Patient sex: M
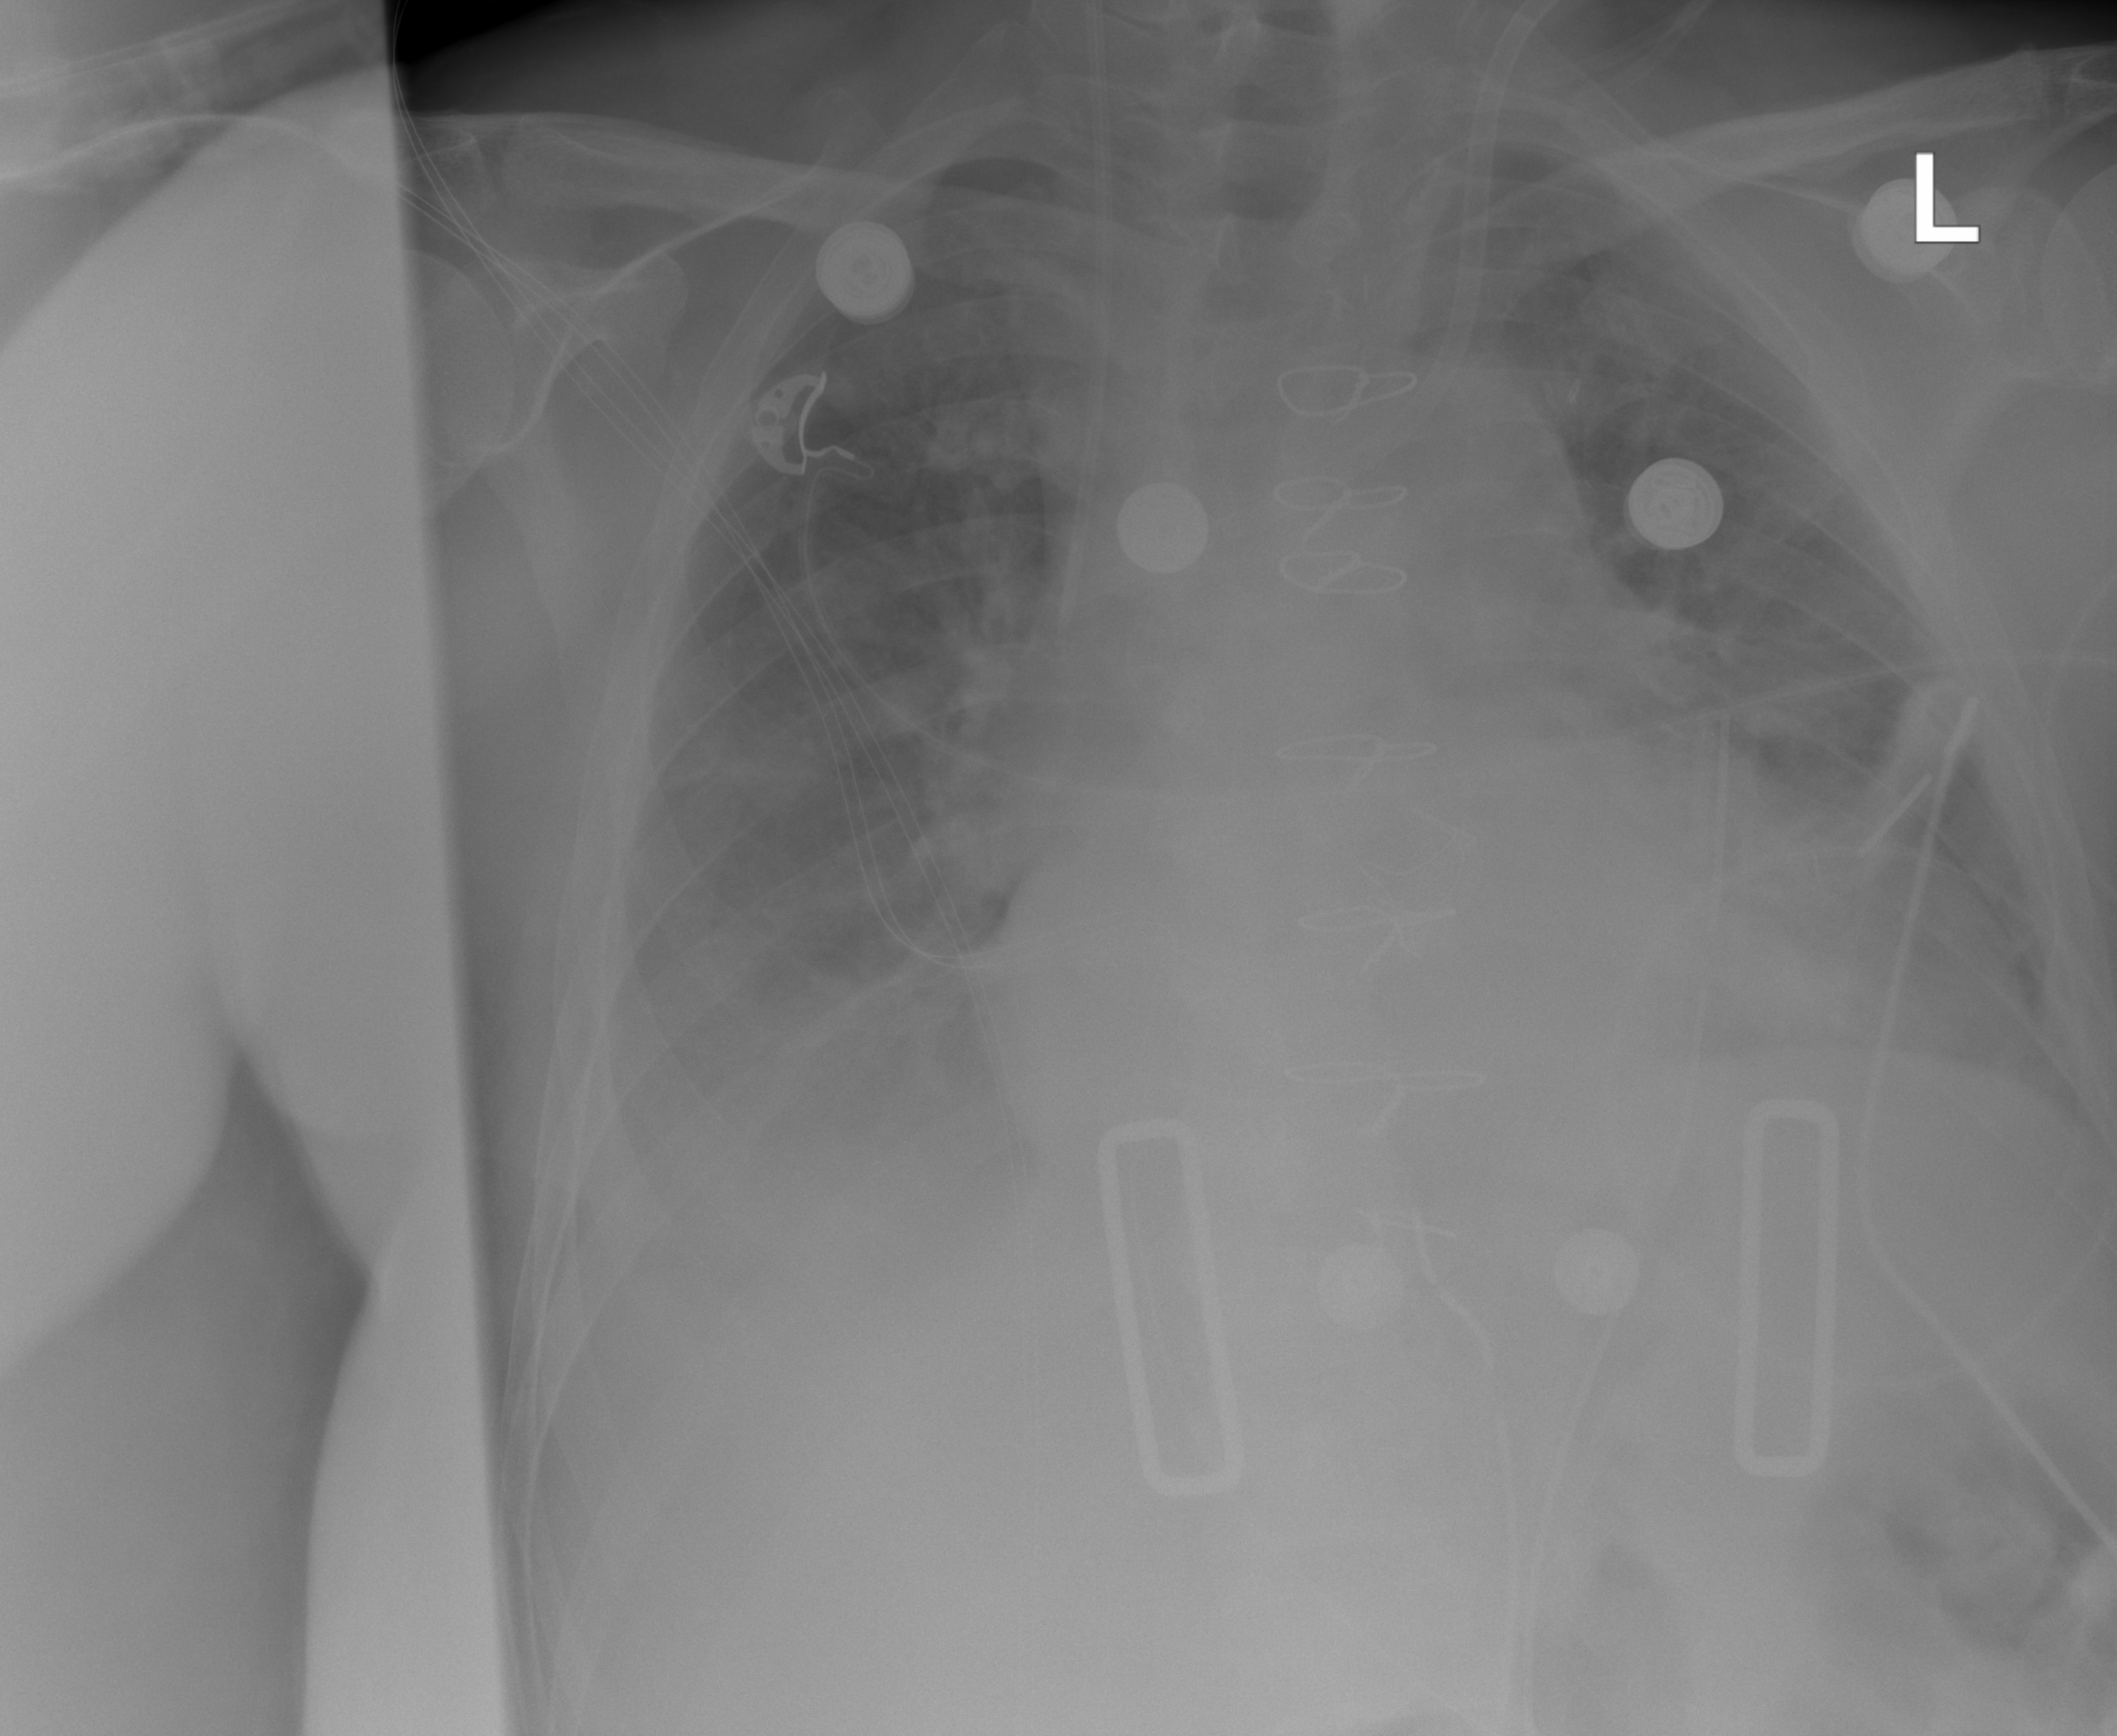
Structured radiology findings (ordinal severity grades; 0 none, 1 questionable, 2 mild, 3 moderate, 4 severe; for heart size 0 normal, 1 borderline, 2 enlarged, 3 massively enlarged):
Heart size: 2
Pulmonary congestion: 2
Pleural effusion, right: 3
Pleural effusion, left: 2
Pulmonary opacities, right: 2
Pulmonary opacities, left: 2
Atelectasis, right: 2
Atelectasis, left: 2